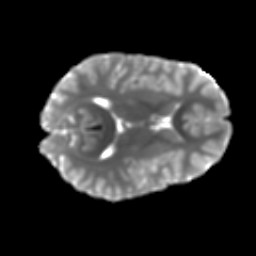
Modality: T2w
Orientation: axial
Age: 13
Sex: male
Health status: ill
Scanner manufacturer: ge
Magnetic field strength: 3 T
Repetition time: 6.752 s
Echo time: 0.079 s